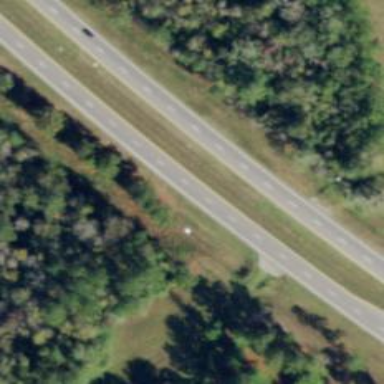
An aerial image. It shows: Trunk expressway with asphalt surface. It is dual carriageway.